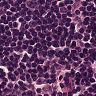
Metastatic tissue present: no